Question: I have read how chrome renders fonts and the differences between other browsers etc. But recently I came up with a interesting scenario.I have two files. One is a wordpress page where the font is used in header. Other is static html page with same code. On static html page the text appears smoothly. But same browser and wordpress page the font is pixelated. What could cause this problem?
Here is CSS:
'''
font-size: 60px;
line-height: 70px;
font-family: Arial;
'''
Here is the image showing the problem.IFyou notice p and n and a you can see pixelated.

Here is the demo - HTML File:
<URL>
Wordpress page: <URL>
I am using chrome on windows.
Regards
Ahmar
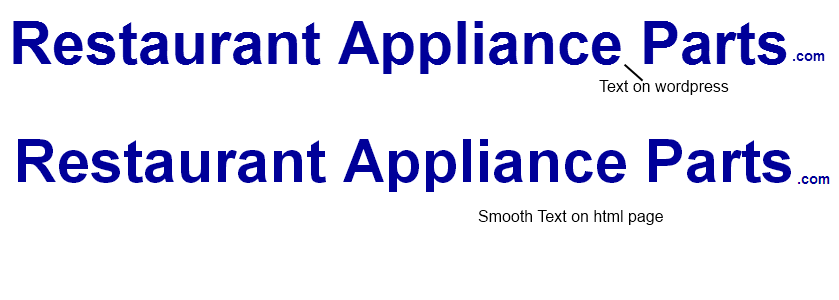
Answer: If we zoom-in the screen-shots (making sure that we do not resample the images) we can see that both sites display the same font, with the same colour and an appropriate anti-aliasing:

I suspect that this is nothing but a visual effect caused by the different decisions taken by the font rendering software when faced with identical texts in different contexts. For instance, the first sample fits exactly in a horizontal baseline but displays more artifacts in vertical lines. But they both look correct solutions to smooth text; it's only that human brain finds one of them more comfortable.
Apparently, there used to be a <URL> CSS selector in Chrome but it's no longer available.